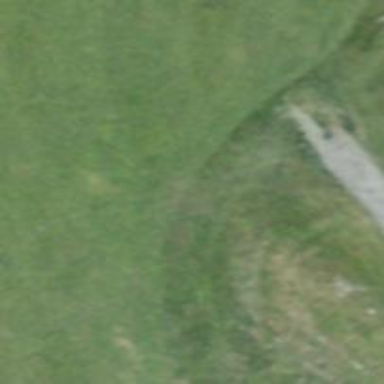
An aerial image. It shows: Grassy area designated as golf fairway.